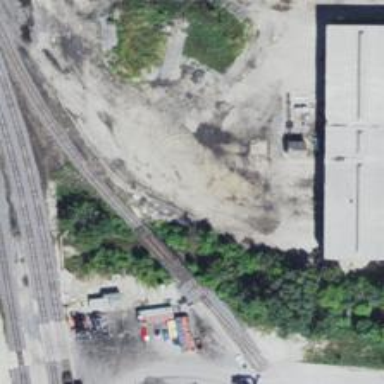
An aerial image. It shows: Abandoned railway yard is depicted.